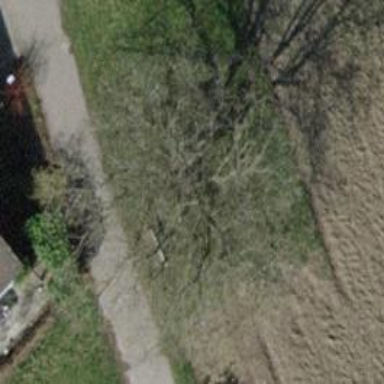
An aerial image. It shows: Brown bench.